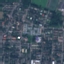
Land use / land cover: Residential